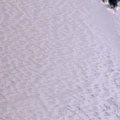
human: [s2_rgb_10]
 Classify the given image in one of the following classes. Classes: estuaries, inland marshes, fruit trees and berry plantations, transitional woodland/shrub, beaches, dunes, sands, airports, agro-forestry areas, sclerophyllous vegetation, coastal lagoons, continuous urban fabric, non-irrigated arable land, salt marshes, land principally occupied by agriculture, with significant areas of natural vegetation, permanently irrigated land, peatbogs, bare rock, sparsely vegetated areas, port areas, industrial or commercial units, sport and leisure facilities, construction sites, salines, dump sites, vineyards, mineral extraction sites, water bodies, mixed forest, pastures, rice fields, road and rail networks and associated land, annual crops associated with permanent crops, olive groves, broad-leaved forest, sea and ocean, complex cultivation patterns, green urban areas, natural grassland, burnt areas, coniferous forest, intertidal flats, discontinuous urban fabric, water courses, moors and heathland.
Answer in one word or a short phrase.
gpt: coniferous forest, sea and ocean